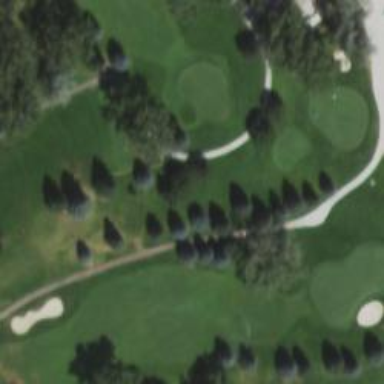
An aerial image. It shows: Path used for both walking and golf.